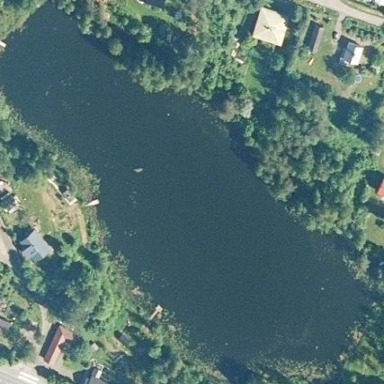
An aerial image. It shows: Peaceful pond surrounded by nature.